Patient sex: F
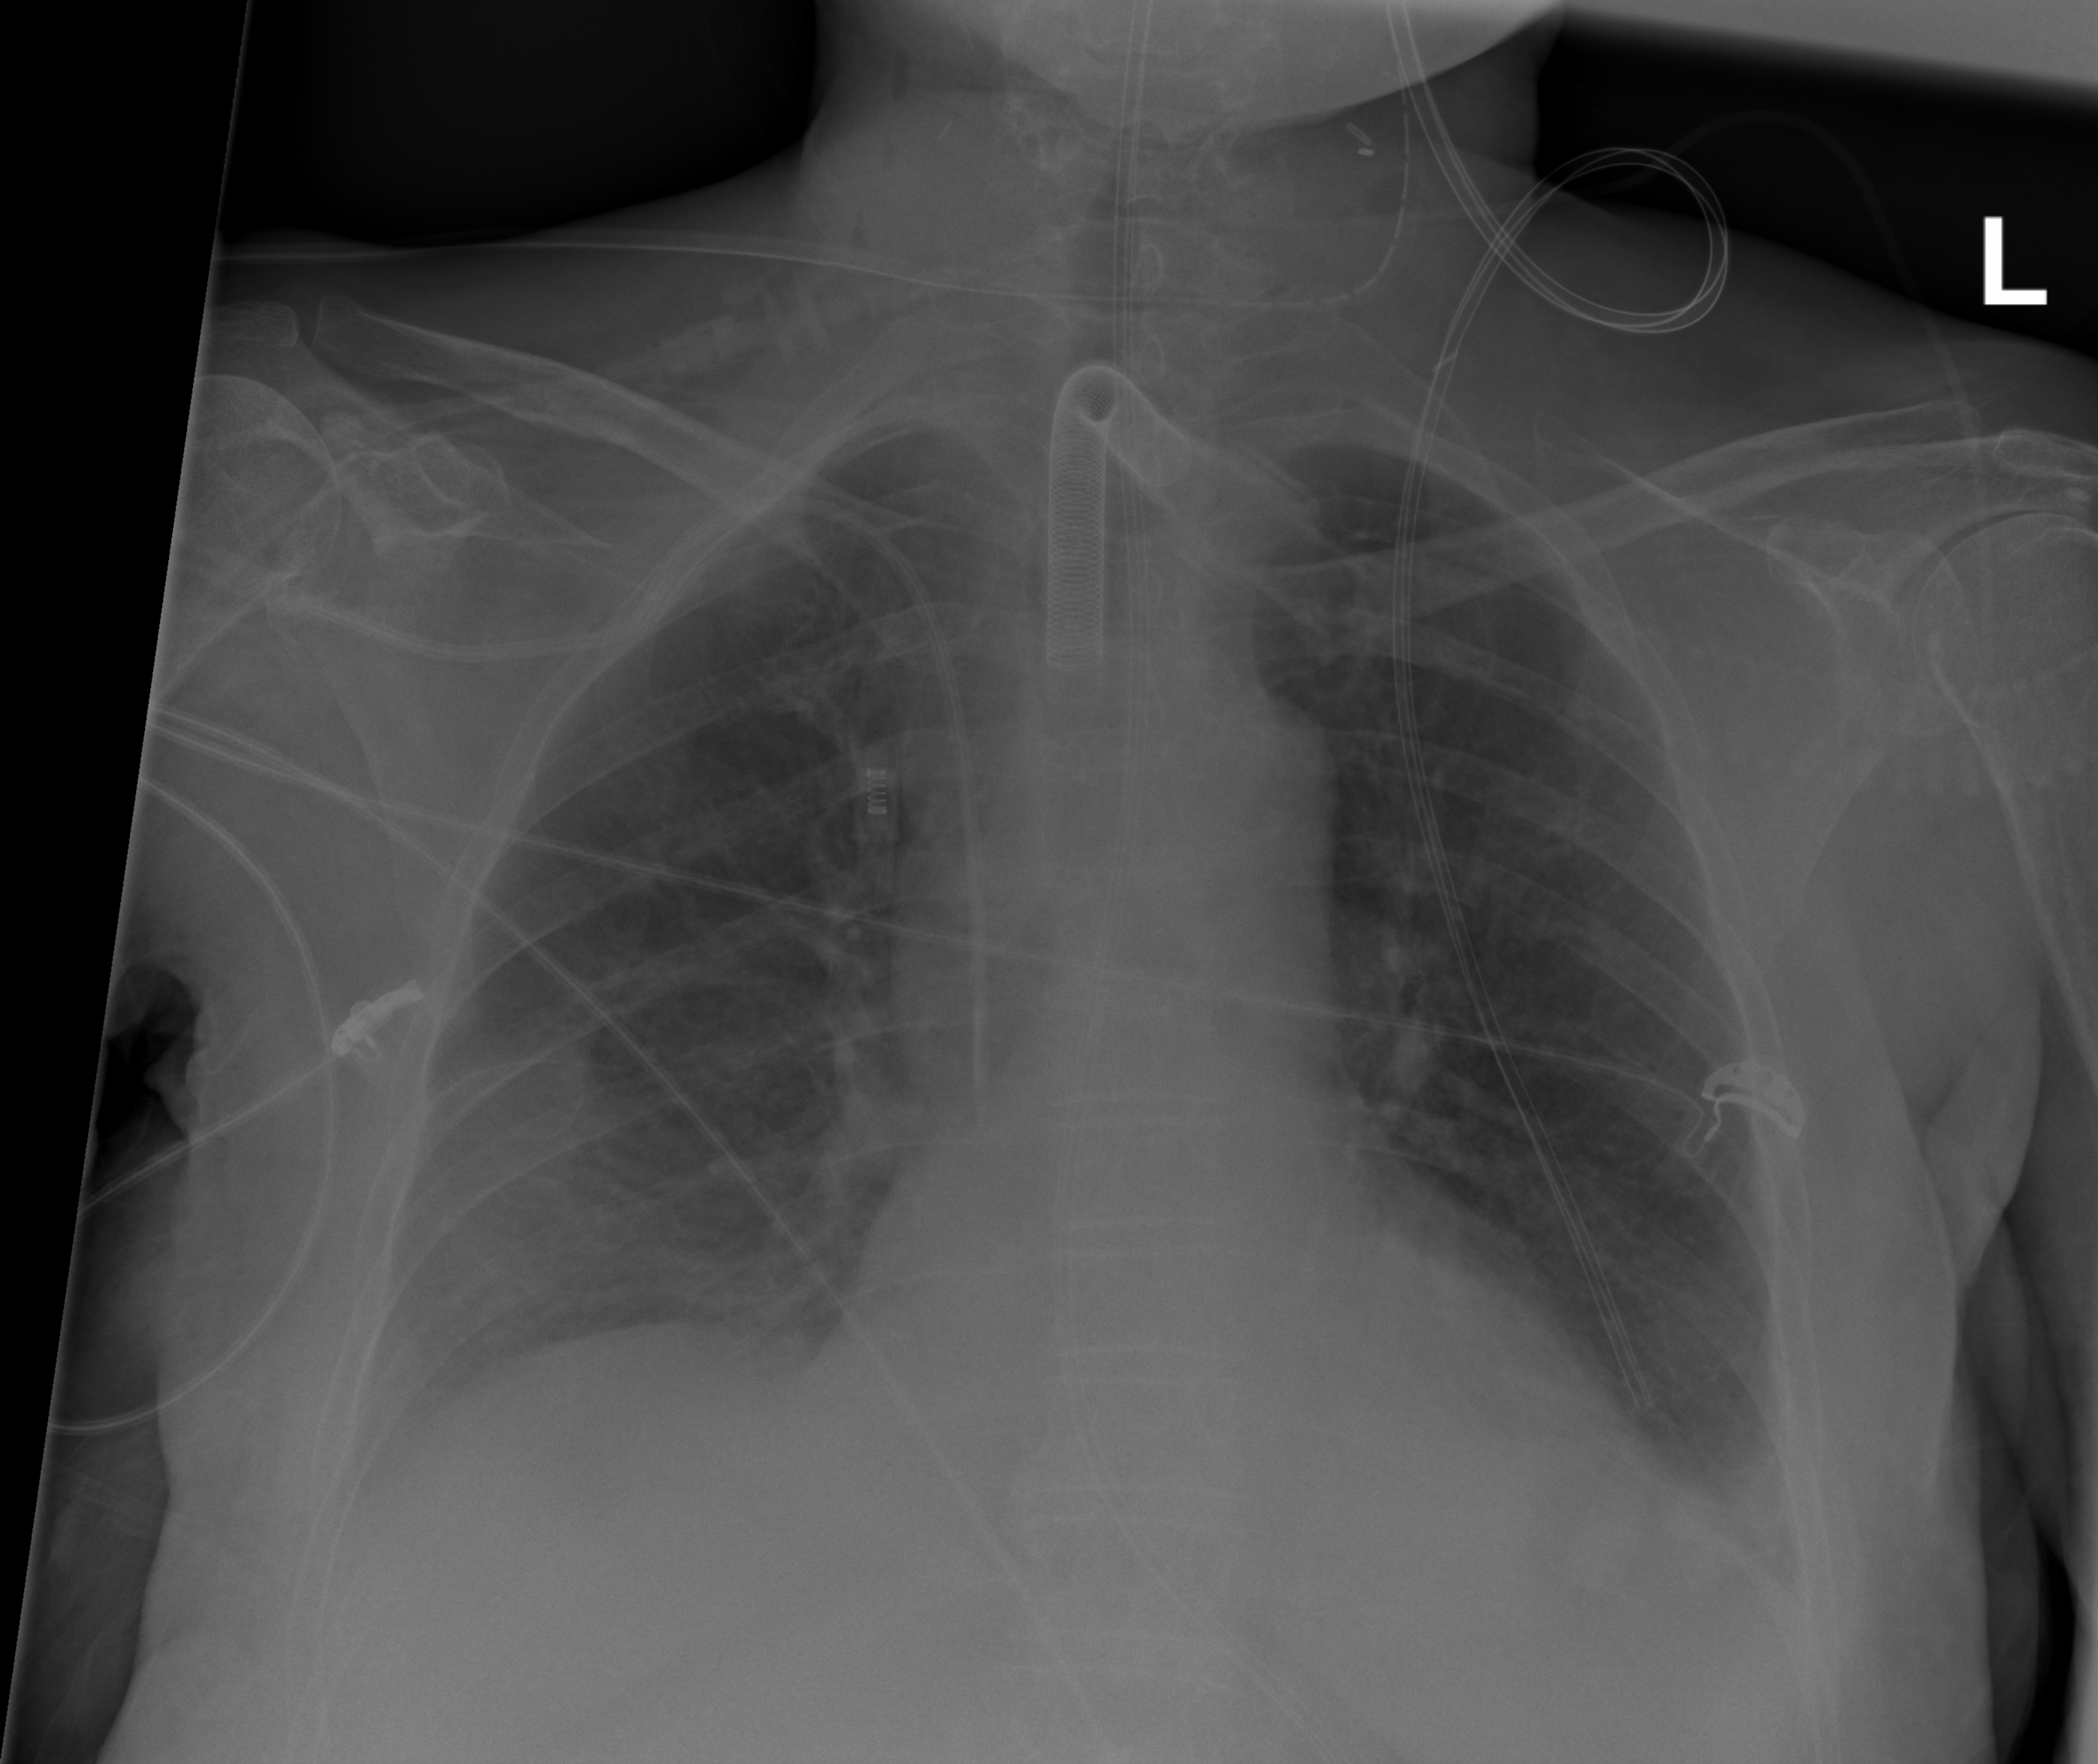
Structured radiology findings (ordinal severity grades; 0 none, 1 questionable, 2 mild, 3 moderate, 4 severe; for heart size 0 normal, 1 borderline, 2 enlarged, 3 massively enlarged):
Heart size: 0
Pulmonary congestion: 0
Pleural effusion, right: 2
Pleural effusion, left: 2
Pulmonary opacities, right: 0
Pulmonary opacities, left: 0
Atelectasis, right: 2
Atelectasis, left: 2